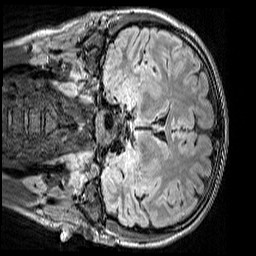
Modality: FLAIR
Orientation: coronal
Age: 13
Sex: female
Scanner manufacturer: siemens
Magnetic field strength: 3 T
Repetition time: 5 s
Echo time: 0.388 s